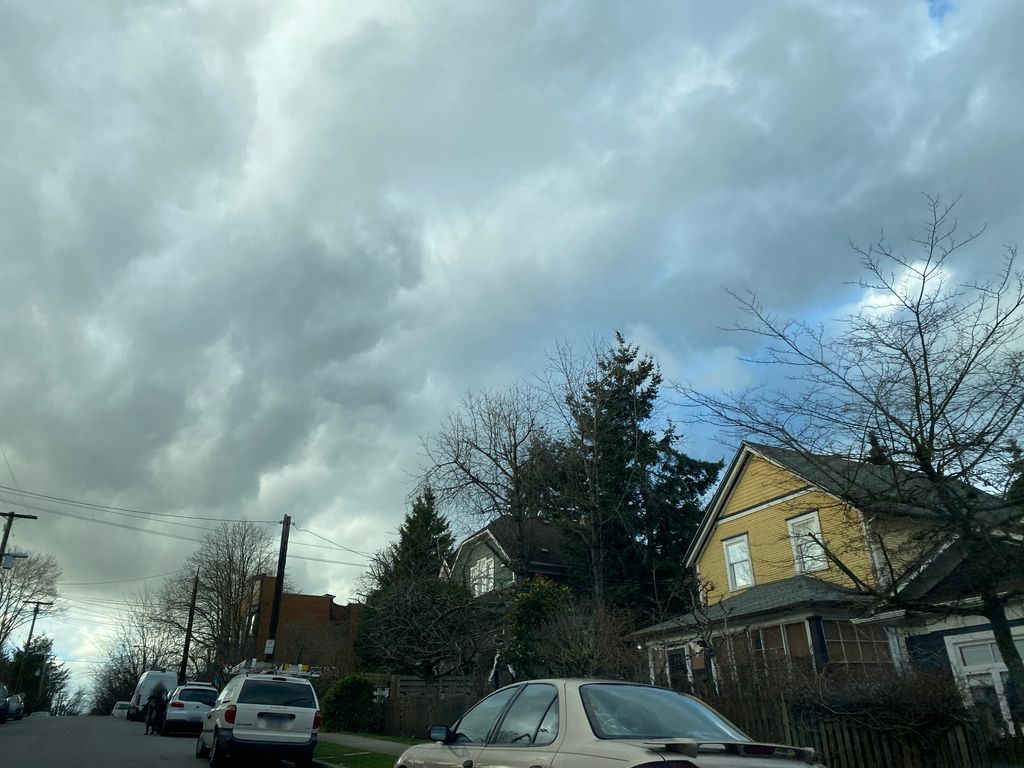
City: vancouver